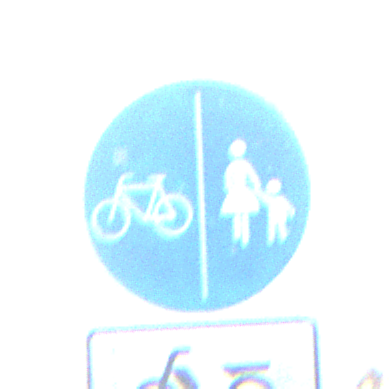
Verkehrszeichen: GetrennterRadUndGehwegRadwegLinks
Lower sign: EinspurigeFahrzeugeFrei2
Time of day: MorningAfternoon
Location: Outdoor (Nature)
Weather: Clear
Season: Winter
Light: Natural